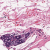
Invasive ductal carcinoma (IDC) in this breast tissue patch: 0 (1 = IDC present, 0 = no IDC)